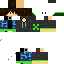
A male human skin with dark skin, wearing brown long hair dressed in a blue hoodie and black pants, featuring a closed mouth.